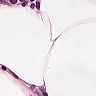
Metastatic tissue present: no